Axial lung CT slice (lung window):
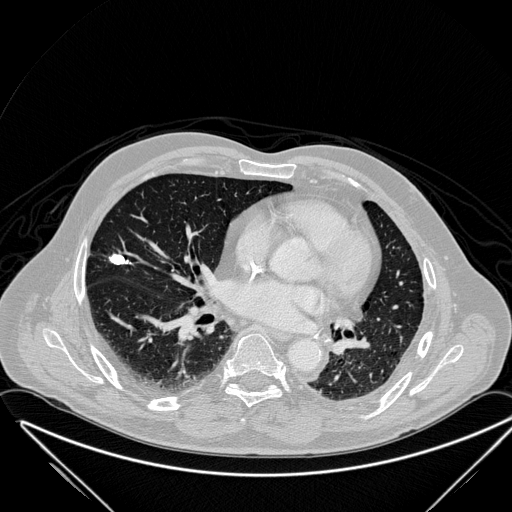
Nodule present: yes
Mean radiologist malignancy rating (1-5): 3